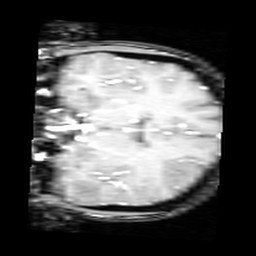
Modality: inplaneT1
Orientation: coronal
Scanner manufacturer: ge
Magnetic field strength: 3 T
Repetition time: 0.2 s
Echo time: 0.0036 s